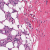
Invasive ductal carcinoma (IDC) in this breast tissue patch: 0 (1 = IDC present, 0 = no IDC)